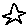
Label: star